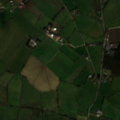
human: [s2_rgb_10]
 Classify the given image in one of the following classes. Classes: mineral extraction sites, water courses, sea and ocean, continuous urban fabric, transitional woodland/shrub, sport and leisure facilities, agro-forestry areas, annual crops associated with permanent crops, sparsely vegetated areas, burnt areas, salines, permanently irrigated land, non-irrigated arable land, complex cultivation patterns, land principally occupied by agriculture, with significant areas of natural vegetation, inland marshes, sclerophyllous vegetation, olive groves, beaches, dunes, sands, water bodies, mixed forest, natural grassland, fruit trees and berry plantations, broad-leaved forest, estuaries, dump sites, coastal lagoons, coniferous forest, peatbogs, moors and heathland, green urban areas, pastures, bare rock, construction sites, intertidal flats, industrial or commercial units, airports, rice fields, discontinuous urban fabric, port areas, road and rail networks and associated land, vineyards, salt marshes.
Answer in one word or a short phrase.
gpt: pastures